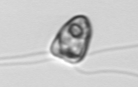
Label: flagellate_morphotype1